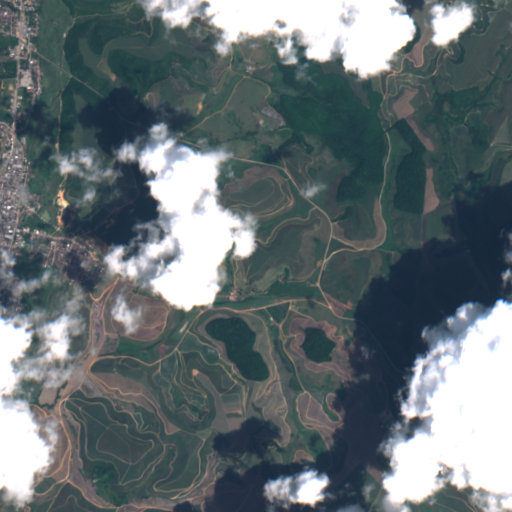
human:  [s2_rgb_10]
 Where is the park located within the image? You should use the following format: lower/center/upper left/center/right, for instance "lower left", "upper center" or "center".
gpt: The park is located in the upper left of the image.
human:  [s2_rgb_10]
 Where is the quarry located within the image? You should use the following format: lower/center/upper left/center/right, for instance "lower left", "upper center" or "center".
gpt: There is no quarry in the image.